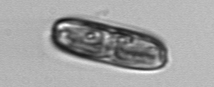
Label: Ephemera